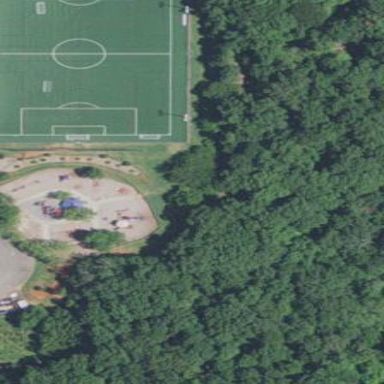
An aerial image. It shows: Soccer pitch for outdoor sports and leisure activities.